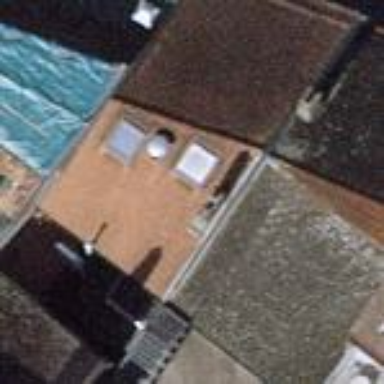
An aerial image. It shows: Building.